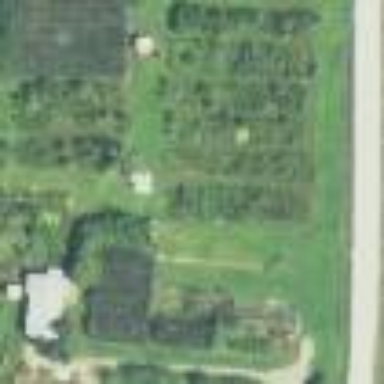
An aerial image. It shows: Plant nursery with trees.